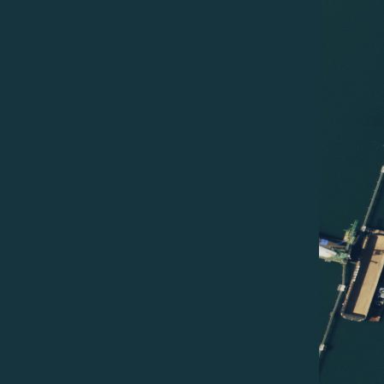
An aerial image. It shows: Man-made pier.